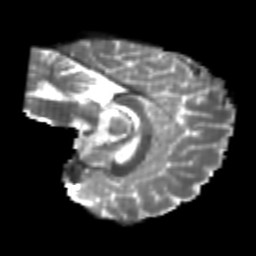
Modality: T2w
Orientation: sagittal
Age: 20
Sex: female
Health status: healthy
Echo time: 0.074 s